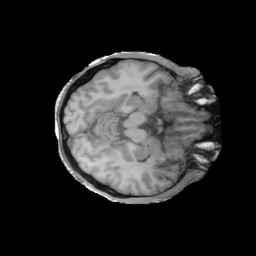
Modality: T1w
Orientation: axial
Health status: ill
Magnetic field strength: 3 T